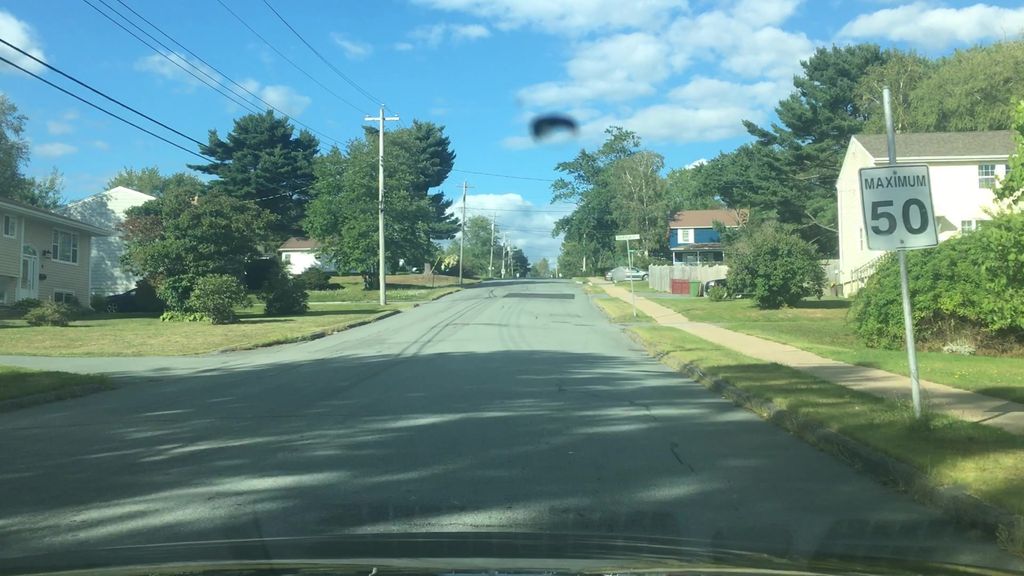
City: halifax